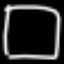
Label: square